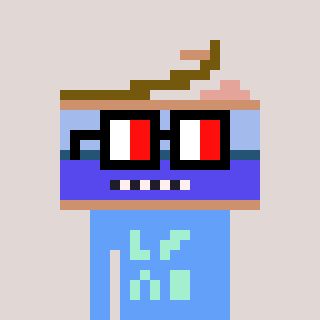
a pixel art character with square glasses with black frames and red eyes, a canned ham-shaped head and a blue-colored body on a warm background